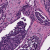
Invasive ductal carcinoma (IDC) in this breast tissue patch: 0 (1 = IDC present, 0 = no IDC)